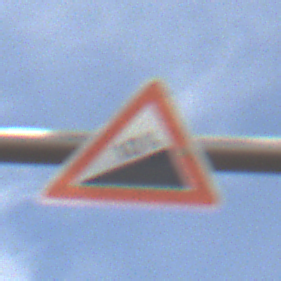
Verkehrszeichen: Steigung10
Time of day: Midday
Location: Outdoor (Nature)
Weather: PartlyCloudy
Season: NotSpecified
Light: Natural